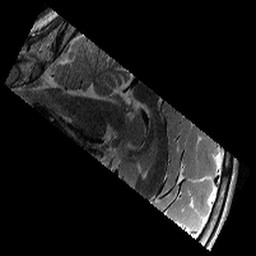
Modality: T2w
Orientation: sagittal
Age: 12
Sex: male
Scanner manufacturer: siemens
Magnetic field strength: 3 T
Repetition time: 9.23 s
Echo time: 0.067 s